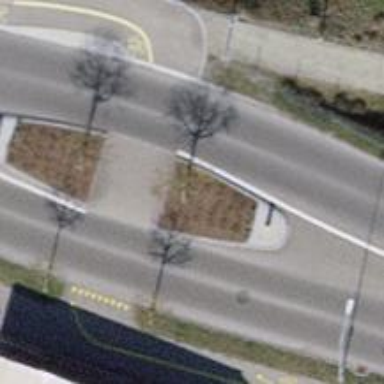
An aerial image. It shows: Asphalt cycleway with crossing.